Question: Alright, this is driving me nuts because my regex is working on Rubular, but PowerShell is not working as I expect.
1. I did a Get-ChildItem on a network directory and then directed the output into a txt file.
2. I went to remove the directory info from the text file that appears like the following:

1. When I use PowerShell to try and write a regex to remove the Directory info, I run into some problems.
When I use:
'''
$var = Get-Contnet "file path"
$var -match "Directory.*"
'''
PowerShell grabs the text I am looking for, BUT it doesn't grab the text that starts on a new line, I get:
'''
Directory: \\Drive\Unit\Proposals\Names\Location\crazy folder path\even crazier folder path\unbelievable folder path\
'''
So... when I use:
'''
$var -match "Directory.*\n.*"
'''
I get nothing...
When I try this on Rublar it works fine, what am I missing here? Any help would be great, thanks!
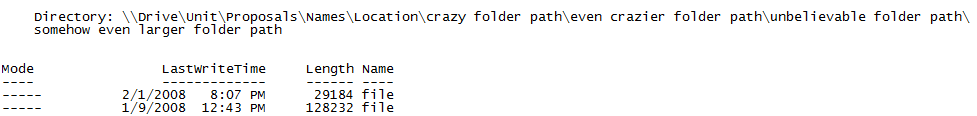
Answer: Filburt's answer is a good one, and it doesn't look like regular expressions are the best tool to use here. However, you bumped into an issue that may cause confusion again down the road. The issue here is that the variable you populated with 'Get-Content' is not a multi-line string. It is an array of strings:
'''
$var = Get-Content "file path"
$var.GetType() # Shows 'Object[]'
'''
When you run a regex match against '$var', it matches against each object in the array (each line in the file) individually. It can't match past the end of a line because the next line is a new object.
One workaround here is to flatten that array of strings down into a single string like this:
'''
$var = (Get-Content "file path" | Out-String)
$var.GetType() # Shows 'String' now
'''
In Powershell it can sometimes be tricky to tell when you're dealing with a single String object versus an array of Strings. If you output them to the console they appear identical. In those cases, 'GetType()' and 'Out-String' can be useful tools.
As of Powershell 3.0, the 'Filesystem' provider includes a '-Raw' switch for 'Get-Content'. That switch instructs 'Get-Content' to read the file all at once without splitting it into chunks. It is significantly quicker than using the 'Out-String' workaround, because it doesn't waste time pulling pieces apart only to put them back together again.